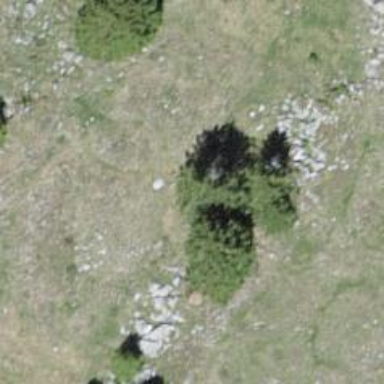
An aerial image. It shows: Needle-leaved tree in nature.